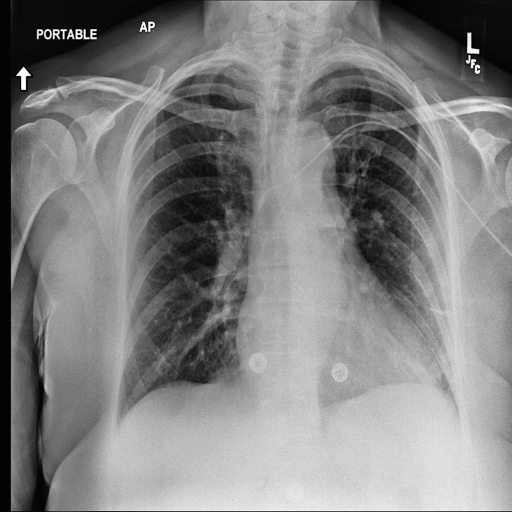
Finding: NORMAL